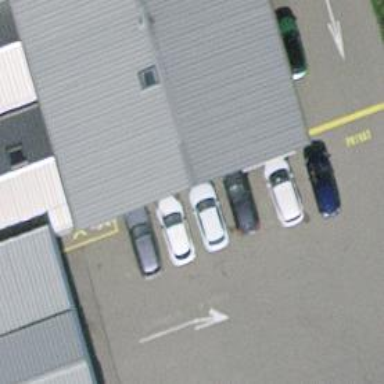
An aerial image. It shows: Charging station.